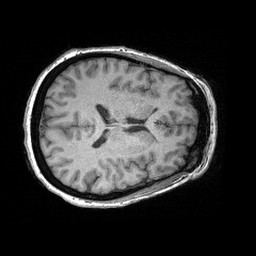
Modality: T1w
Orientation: axial
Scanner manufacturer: siemens
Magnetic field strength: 3 T
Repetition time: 2.3 s
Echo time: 0.00298 s